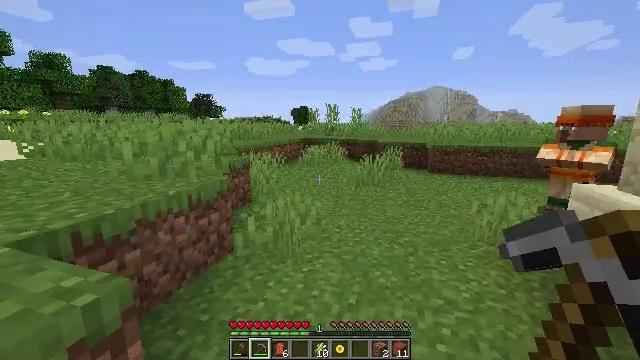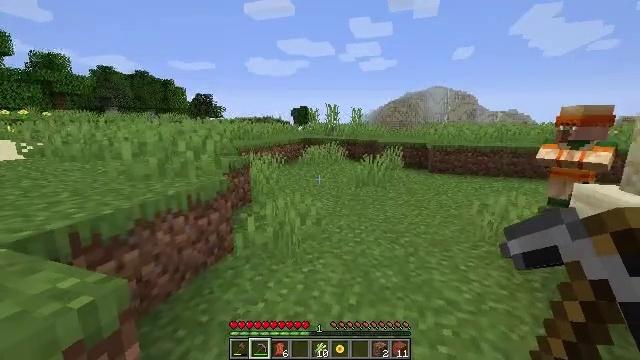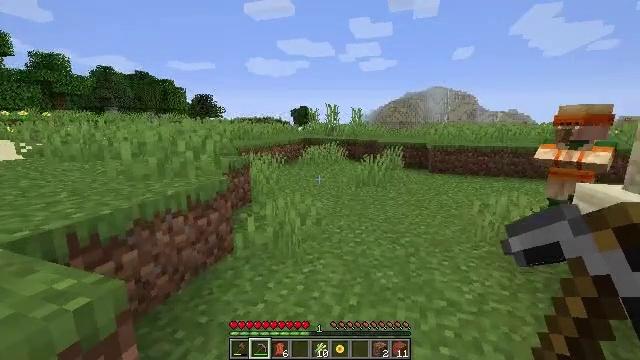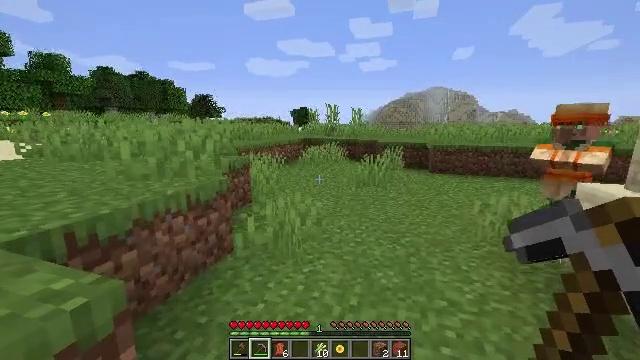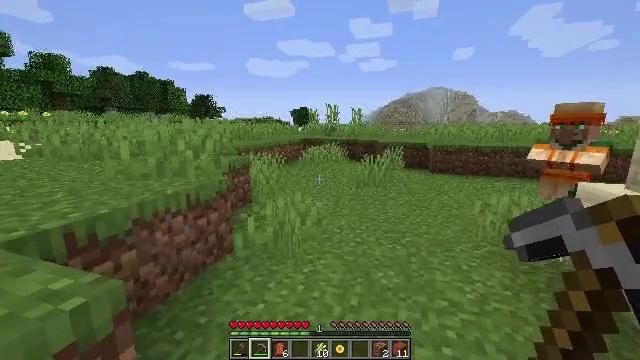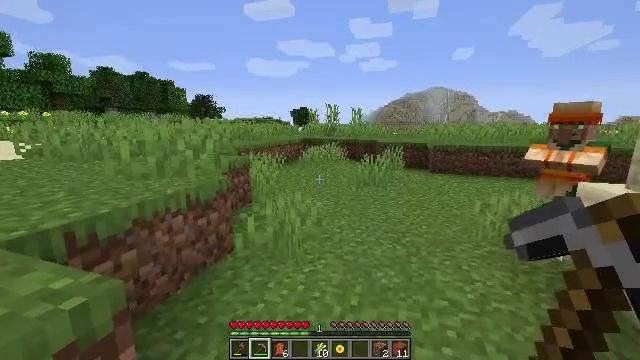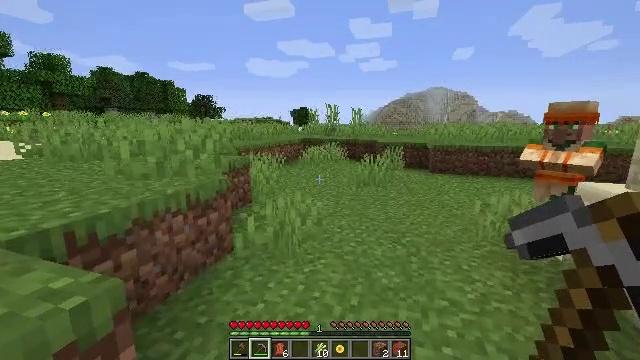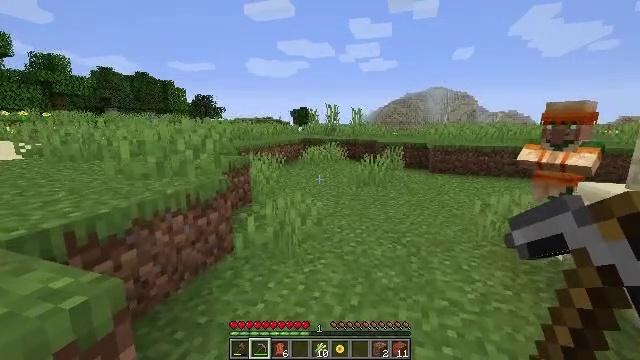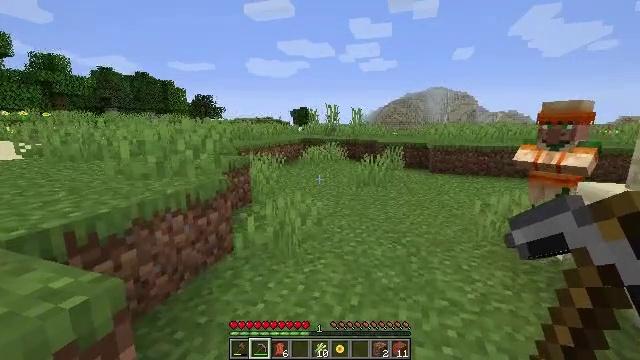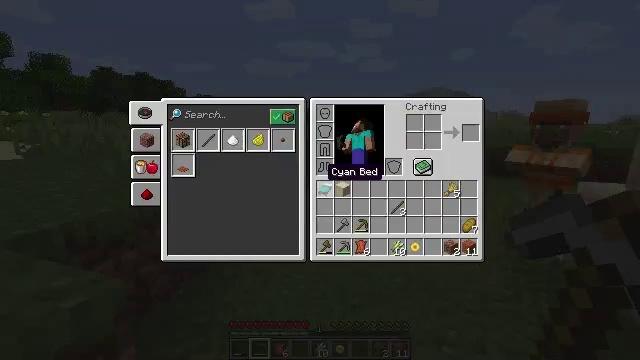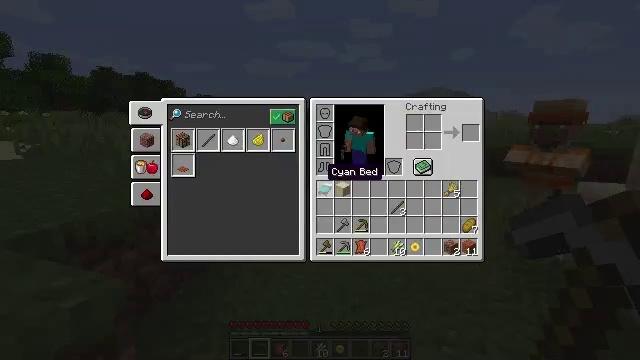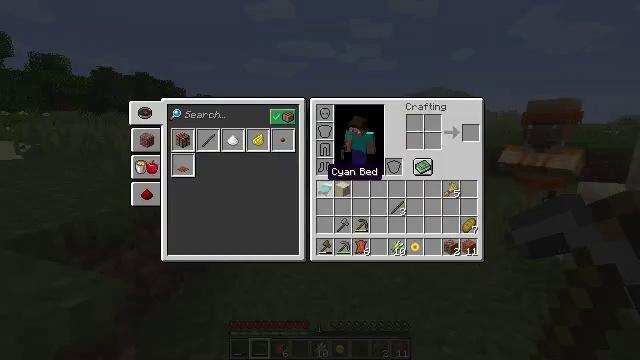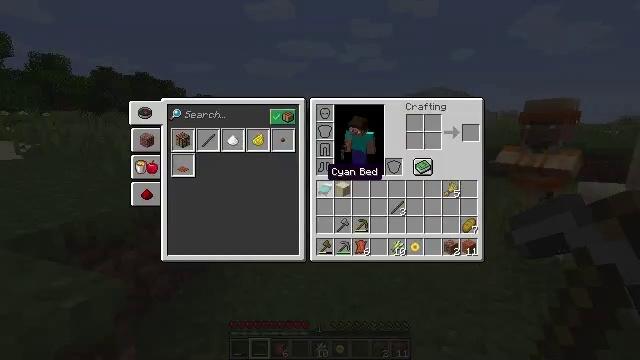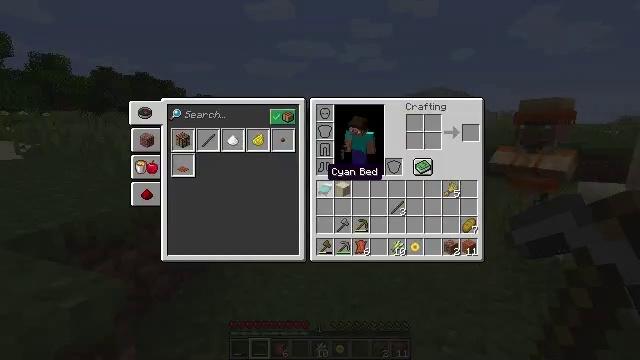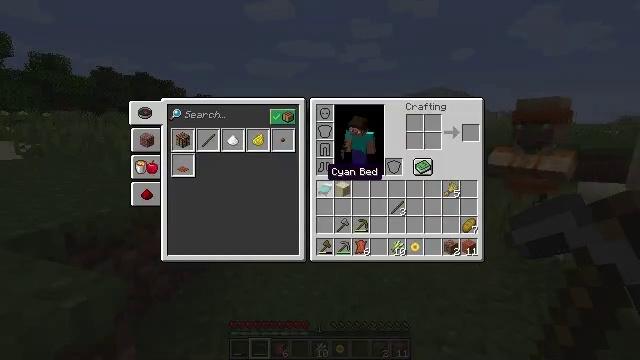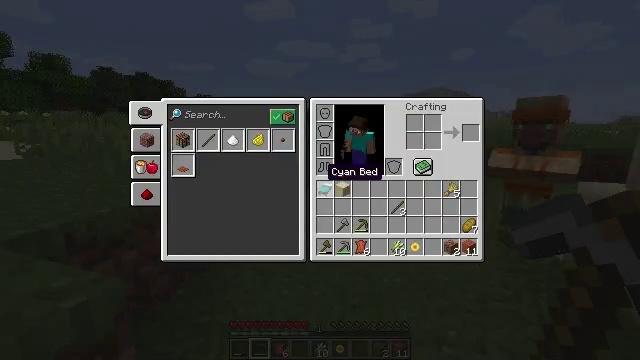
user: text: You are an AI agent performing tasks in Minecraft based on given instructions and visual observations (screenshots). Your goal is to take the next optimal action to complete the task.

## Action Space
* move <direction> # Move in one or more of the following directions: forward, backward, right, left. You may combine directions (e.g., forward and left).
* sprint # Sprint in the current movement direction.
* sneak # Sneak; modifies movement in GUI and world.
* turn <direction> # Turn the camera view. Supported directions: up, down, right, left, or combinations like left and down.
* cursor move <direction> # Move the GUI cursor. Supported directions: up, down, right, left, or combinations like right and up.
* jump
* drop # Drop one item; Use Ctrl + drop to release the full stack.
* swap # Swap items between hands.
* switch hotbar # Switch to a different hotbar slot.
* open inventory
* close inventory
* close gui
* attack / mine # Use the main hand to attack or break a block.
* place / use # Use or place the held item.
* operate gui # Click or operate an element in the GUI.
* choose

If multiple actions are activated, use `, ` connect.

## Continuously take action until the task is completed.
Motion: motion action
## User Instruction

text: Chop down the birch log.
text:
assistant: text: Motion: switch to hotbar 2
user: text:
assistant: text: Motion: switch to hotbar 2
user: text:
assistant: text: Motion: switch to hotbar 2
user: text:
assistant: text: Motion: no_op
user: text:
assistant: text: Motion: no_op
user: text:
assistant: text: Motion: no_op
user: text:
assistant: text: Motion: no_op
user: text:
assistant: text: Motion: no_op
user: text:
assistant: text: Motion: open inventory
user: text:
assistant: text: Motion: open inventory
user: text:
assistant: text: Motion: open inventory
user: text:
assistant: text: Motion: open inventory
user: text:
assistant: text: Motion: no_op
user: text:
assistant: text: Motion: no_op
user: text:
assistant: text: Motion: no_op
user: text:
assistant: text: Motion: no_op
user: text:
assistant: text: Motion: no_op
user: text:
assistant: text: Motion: no_op
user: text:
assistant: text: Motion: cursor move right and down
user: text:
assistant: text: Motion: cursor move right and down
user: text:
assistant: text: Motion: cursor move down
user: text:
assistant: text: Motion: cursor move down
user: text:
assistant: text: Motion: no_op
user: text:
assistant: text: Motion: no_op
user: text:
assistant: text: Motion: no_op
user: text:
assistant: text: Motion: no_op
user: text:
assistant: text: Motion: no_op
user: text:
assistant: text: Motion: switch to hotbar 1
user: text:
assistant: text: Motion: switch to hotbar 1
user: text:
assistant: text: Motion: switch to hotbar 1